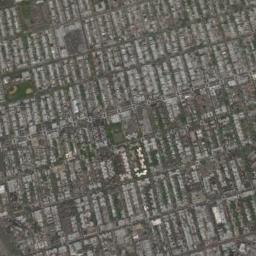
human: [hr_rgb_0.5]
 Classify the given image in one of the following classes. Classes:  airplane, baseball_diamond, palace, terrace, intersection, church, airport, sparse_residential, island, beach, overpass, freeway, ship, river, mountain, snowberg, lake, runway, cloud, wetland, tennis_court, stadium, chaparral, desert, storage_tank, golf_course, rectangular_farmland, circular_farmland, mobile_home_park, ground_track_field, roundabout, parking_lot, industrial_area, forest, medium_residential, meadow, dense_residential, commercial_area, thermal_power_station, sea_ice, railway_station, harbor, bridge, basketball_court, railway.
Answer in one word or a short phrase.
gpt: commercial_area